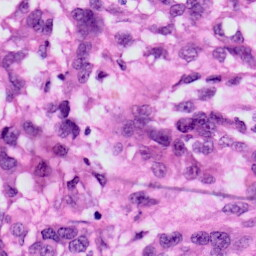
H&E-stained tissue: Skin